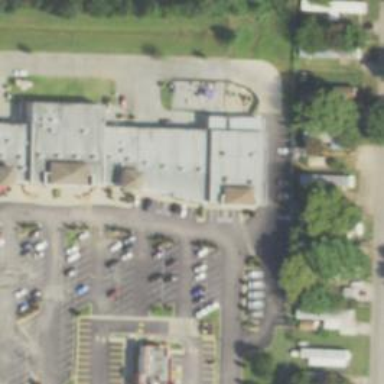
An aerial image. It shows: Clinic.